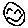
Label: smiley face